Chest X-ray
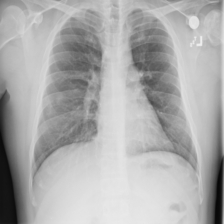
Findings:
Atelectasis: negative
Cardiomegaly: negative
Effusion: negative
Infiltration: negative
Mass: negative
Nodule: negative
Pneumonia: negative
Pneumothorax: negative
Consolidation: negative
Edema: negative
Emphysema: negative
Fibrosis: negative
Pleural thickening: negative
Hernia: negative